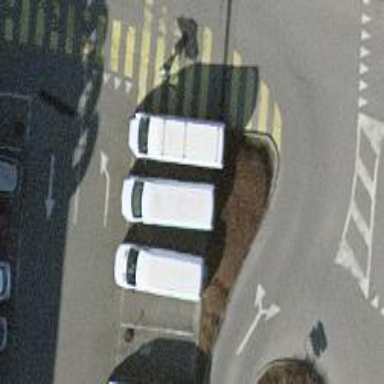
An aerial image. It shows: Parking area.